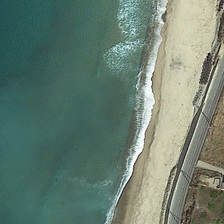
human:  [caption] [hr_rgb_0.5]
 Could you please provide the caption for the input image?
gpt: a road is lying alongside the coastline and there are houses on the other side of the road .

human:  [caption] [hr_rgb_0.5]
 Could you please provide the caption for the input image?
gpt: this beach sits alongside the road .

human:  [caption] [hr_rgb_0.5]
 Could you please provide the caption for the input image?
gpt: the confined ceach between the sea and a high way .

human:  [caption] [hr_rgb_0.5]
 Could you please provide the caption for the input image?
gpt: a road is lying alongside the coastline and there are houses on the other side of the road .

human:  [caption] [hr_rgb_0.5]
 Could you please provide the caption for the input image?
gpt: a yellow beach is between a road and a piece of ocean with white waves .